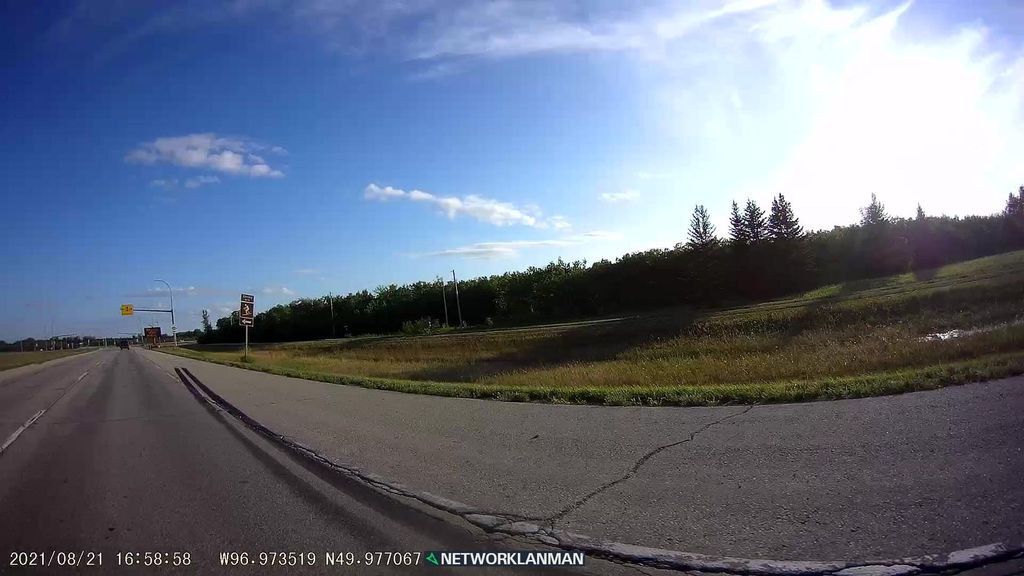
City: winnipeg